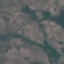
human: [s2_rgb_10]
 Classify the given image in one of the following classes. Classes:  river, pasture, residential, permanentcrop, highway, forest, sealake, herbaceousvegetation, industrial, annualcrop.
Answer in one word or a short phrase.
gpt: HerbaceousVegetation